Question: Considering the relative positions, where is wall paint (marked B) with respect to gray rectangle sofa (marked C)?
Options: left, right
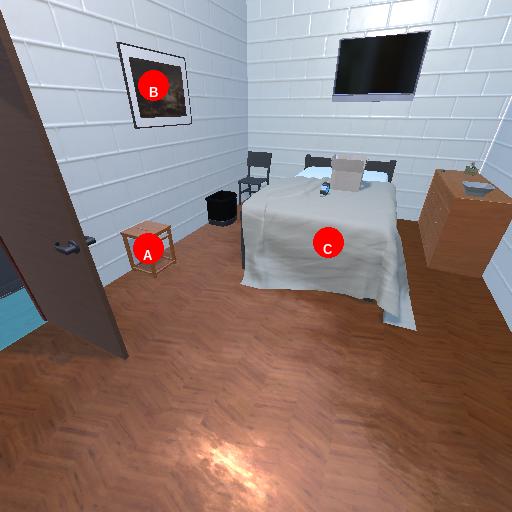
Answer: left